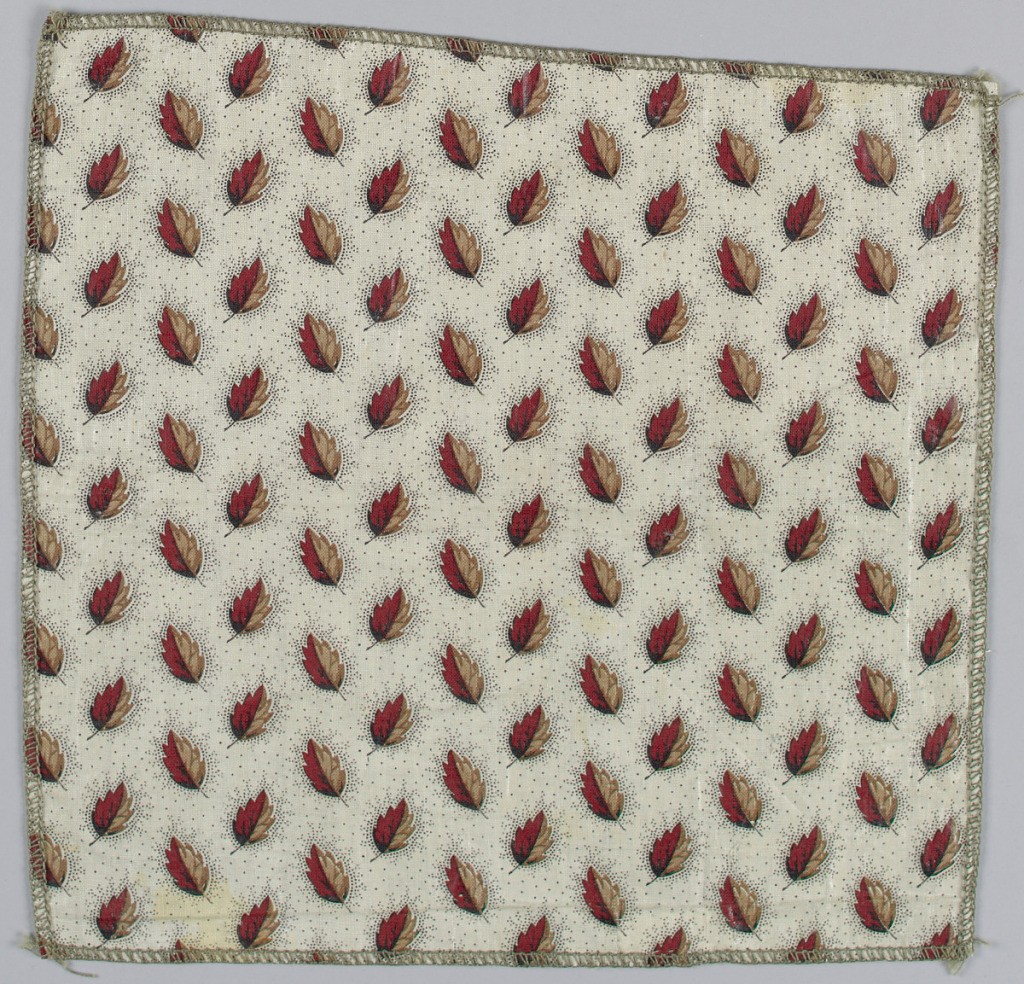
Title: Textile
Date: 1800–1835
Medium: cotton Technique: printed on plain weave
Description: Square sample with a tiny design of oak leaves—half red, half brown—surrounded by a dark brown stipple pattern on an off-white ground.